Question: In my JavaFX application I use a TreeView. The single TreeItems contain an image. Unfortunately, the image is shown only once.

The code for loading the image looks like the following. It is called every time the TreeView changes. The 'Image's are cached in a 'Map' ("icons"). Thus, a new 'ImageView' is created every time.
'''
public final ImageView getImage(final String imageConstant) {
final Image img;
if (icons.containsKey(imageConstant)) {
img = icons.get(imageConstant);
}
else {
if (isRunFromJAR) {
img = new Image("/path/" + imageConstant, iconSizeWidth,
iconSizeHeight, false, false);
}
else {
img = new Image(getClass().getResourceAsStream(imageConstant), iconSizeWidth,
iconSizeHeight, false, false);
}
icons.put(imageConstant, img);
}
return new ImageView(img);
'''
In the 'updateItem' method of my 'TreeCell's, the 'ImageView' returned above is stored into a field called 'icon'. The field is used in the following code, also from 'updateItem':
'''
if (icon == null) {
setGraphic(label);
}
else {
final HBox hbox = new HBox(ICON_SPACING);
final Label iconLabel = new Label("", icon);
hbox.getChildren().addAll(iconLabel, label);
setGraphic(hbox);
}
'''
But for some reason, the problem shown in the gif occurs.
## Update
Actually, the ImageViews were cached internally, which led to de-duplication. Using multiple ImageViews is the solution.
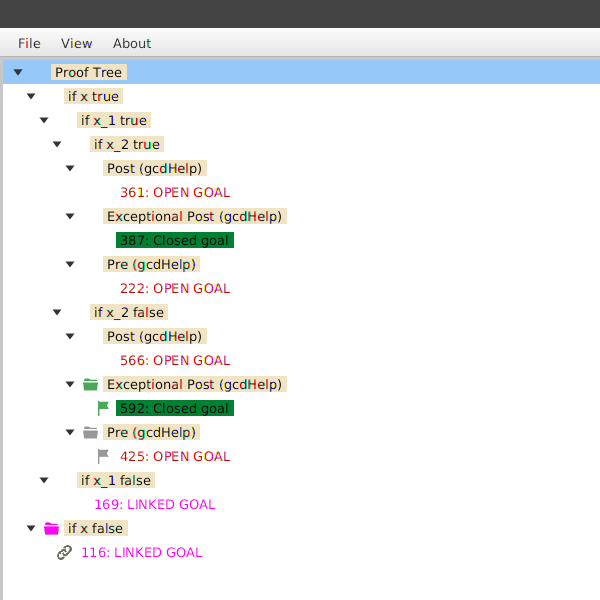
Answer: > the ImageView returned above is stored into a field called icon.The field is used in the following code...
The is type of Node. A Node can only have at a time!
So don't store/cache a ImageView(-Node). Create new ImageView-Nodes.
As pointed out in the comments by James_D:
> ...you can use the same (-Object) for every ImageView...